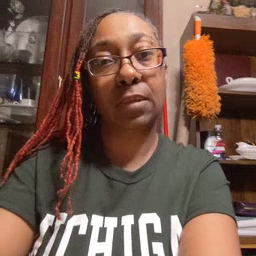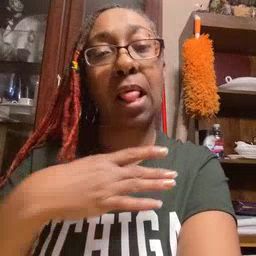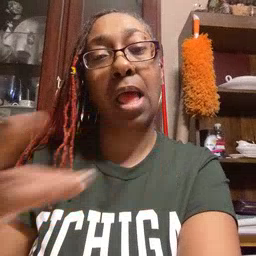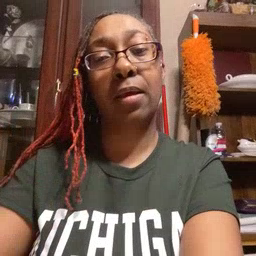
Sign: like